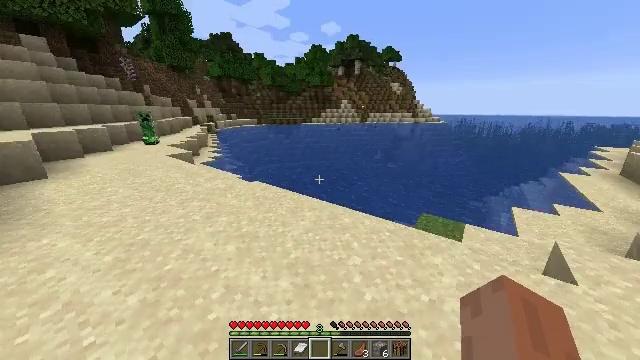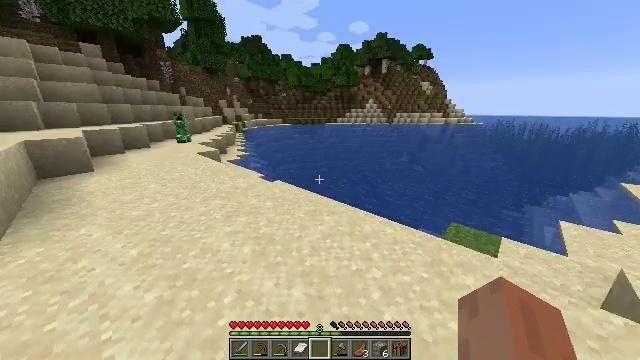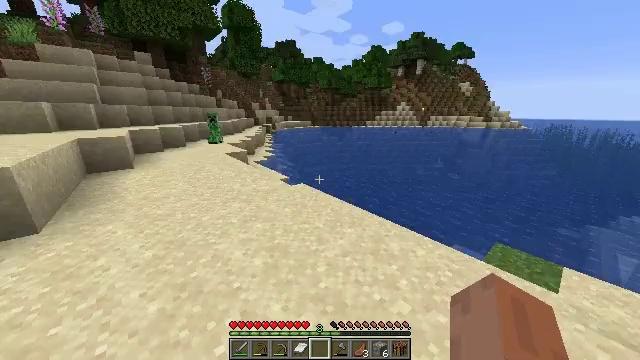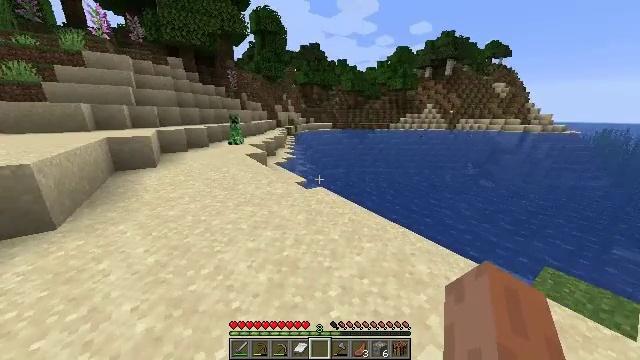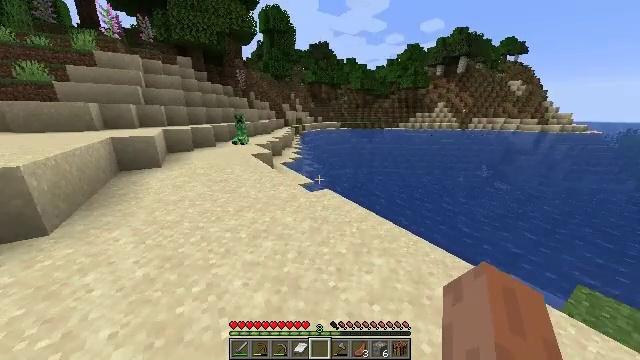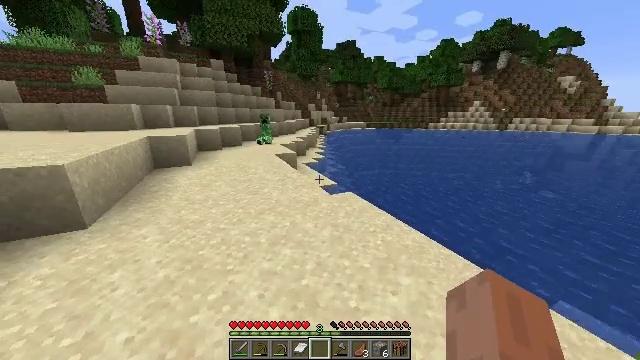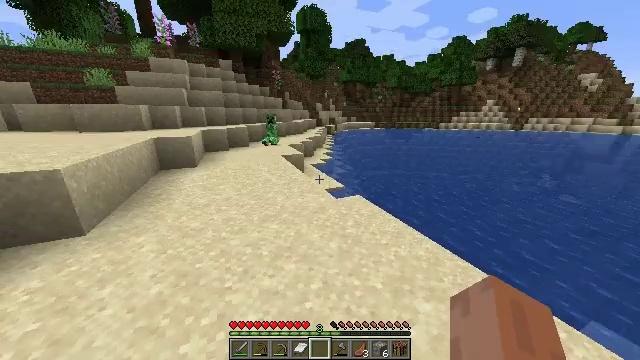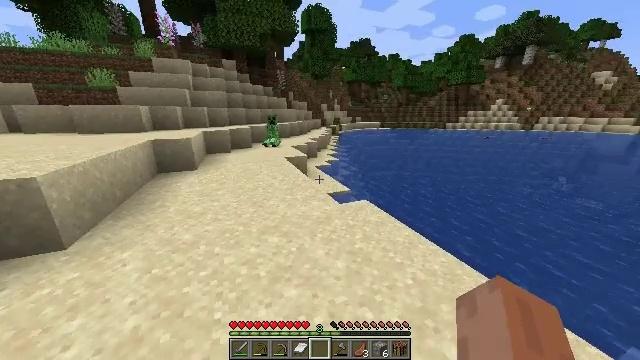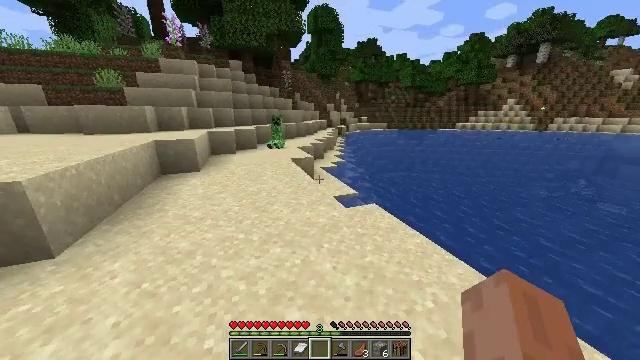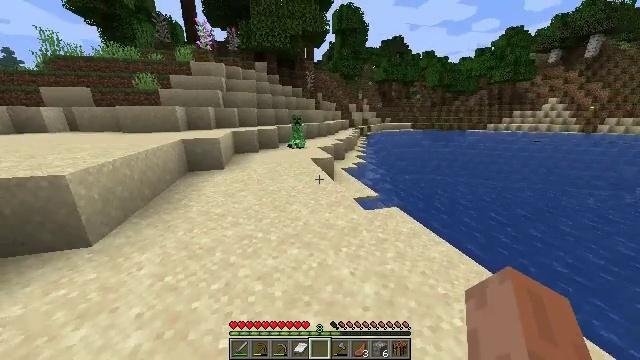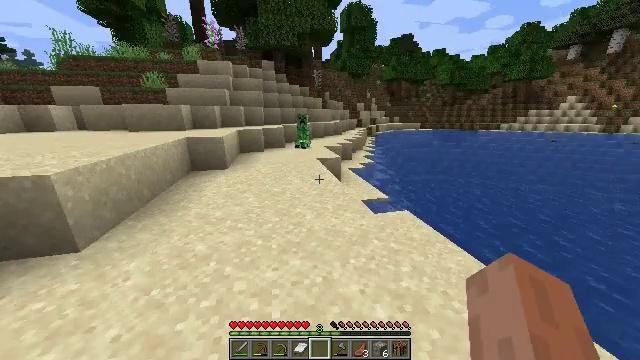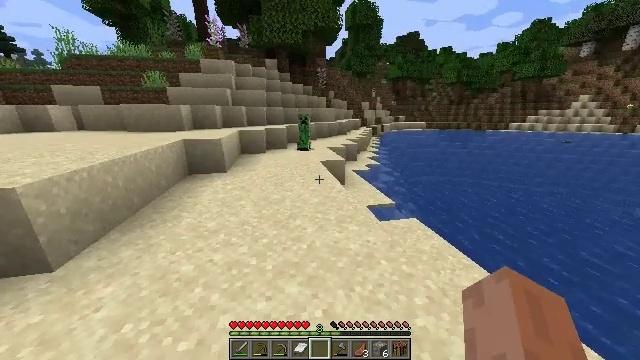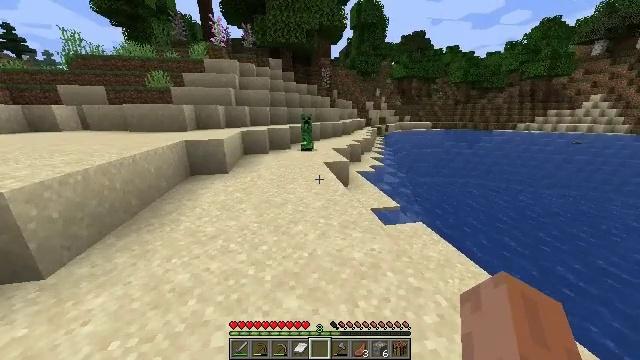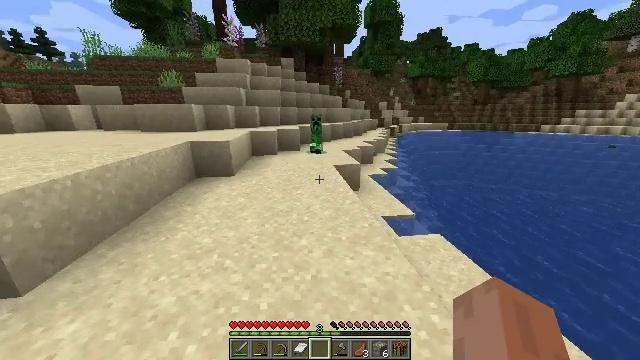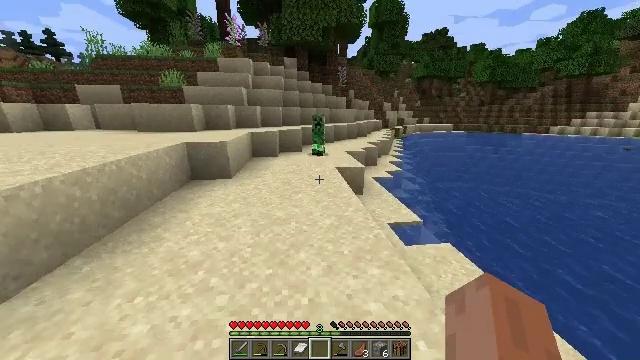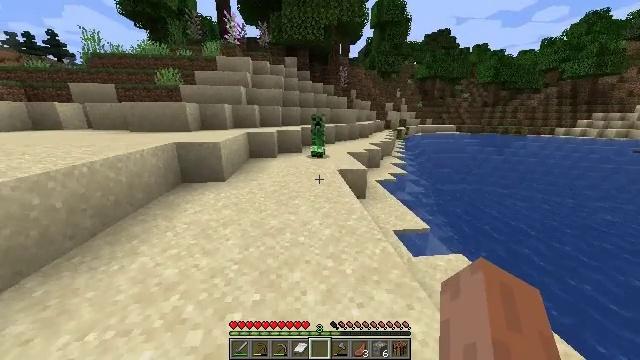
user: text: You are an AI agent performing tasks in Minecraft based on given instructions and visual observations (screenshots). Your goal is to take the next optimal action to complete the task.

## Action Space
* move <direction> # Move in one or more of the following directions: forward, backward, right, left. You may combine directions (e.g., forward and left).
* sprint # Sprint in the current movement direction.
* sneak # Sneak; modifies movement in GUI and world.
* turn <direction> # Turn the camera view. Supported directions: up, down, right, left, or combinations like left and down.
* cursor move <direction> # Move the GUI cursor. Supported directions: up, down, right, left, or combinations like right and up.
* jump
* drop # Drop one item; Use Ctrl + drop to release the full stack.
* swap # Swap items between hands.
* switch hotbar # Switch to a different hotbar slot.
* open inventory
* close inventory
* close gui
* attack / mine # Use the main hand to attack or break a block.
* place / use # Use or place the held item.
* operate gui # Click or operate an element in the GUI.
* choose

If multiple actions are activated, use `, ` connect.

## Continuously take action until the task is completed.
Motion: motion action
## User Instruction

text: Harvest sugar cane from the plant.
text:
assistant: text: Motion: move forward, sprint, turn left
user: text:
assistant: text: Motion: move forward, sprint, turn left
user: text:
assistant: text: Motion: move forward, sprint, turn left
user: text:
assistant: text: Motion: move forward, sprint, turn left
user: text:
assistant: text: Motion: move forward, sprint, turn left
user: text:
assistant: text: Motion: move forward, sprint, turn left
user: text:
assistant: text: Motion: move forward, sprint, turn left
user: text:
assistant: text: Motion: move forward, sprint, turn left
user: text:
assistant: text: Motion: move forward, sprint, turn left
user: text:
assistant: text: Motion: move forward, sprint, turn left
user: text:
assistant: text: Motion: move forward, sprint, turn left
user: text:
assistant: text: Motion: move forward, sprint, turn left
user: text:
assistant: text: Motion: move forward, sprint, turn left
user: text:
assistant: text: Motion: move forward, sprint
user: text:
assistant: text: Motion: move forward, sprint
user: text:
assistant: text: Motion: move forward, sprint
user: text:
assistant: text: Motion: move forward, sprint
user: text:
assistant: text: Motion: move forward, sprint
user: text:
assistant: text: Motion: move forward, sprint
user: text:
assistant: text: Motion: move forward, sprint, turn left
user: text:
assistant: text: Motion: move forward, sprint, turn left
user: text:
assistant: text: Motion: move forward, sprint, turn left
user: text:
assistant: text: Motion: move forward, sprint, turn left
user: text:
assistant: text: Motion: move forward, sprint, turn left
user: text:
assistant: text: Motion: move forward, sprint, turn left
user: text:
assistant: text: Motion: move forward, sprint, turn left
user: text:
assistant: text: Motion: move forward, sprint, turn left
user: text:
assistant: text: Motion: move forward, sprint, turn left
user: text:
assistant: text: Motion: move forward, sprint, turn left
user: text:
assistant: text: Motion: move forward, sprint